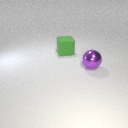
large green rubber cube behind large purple metal sphere